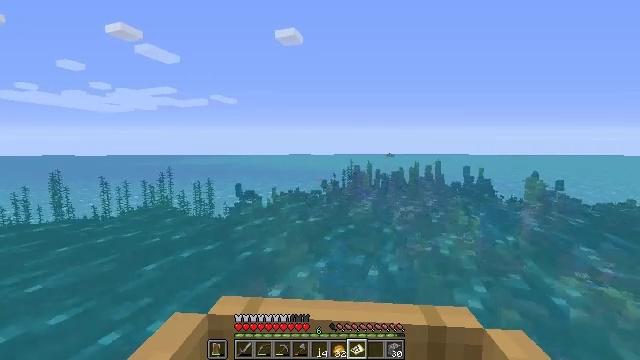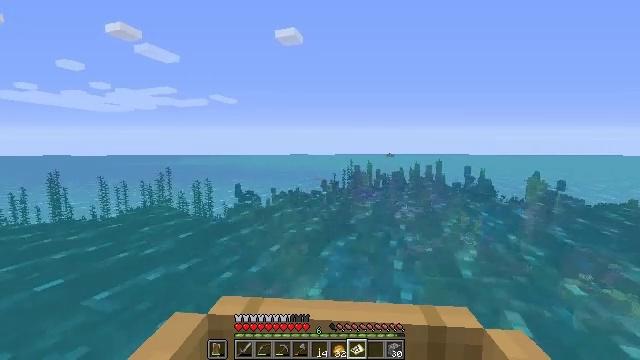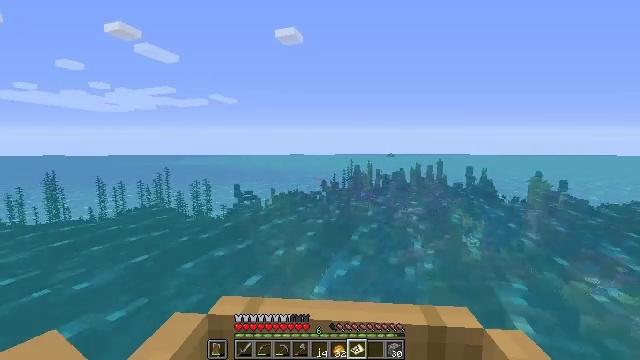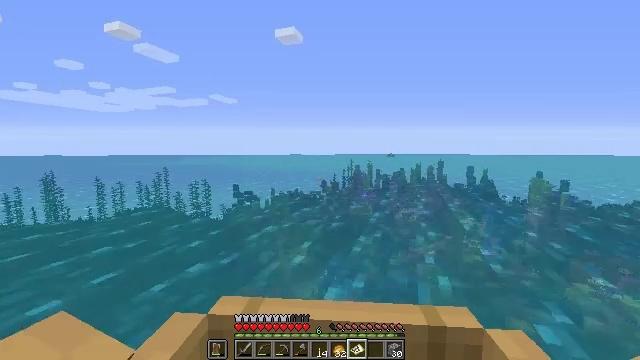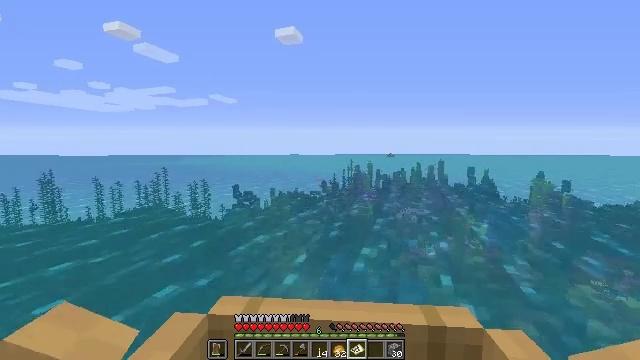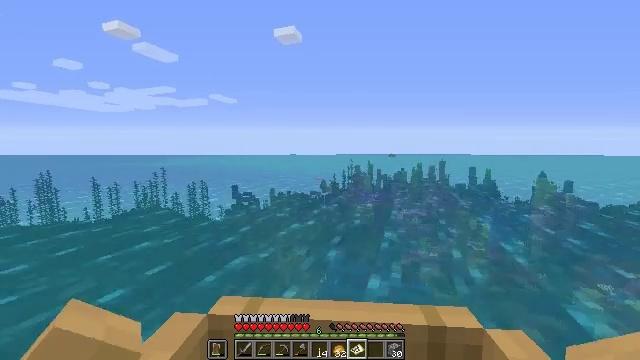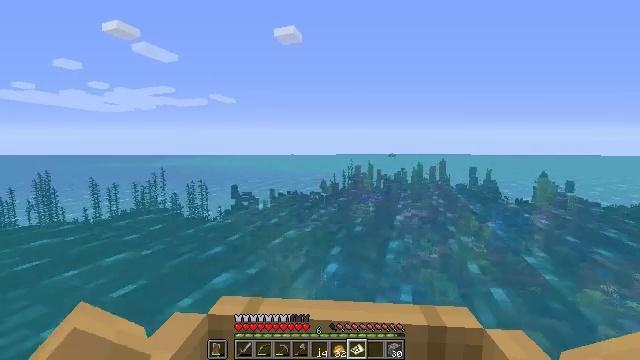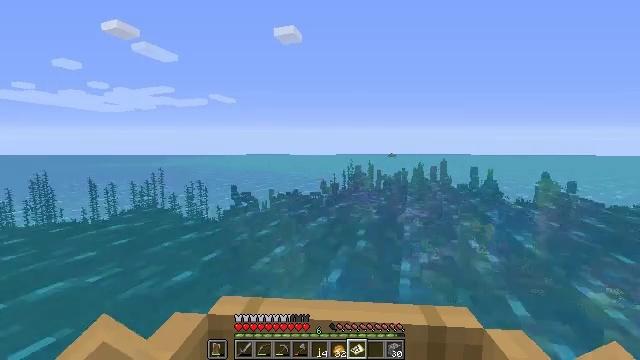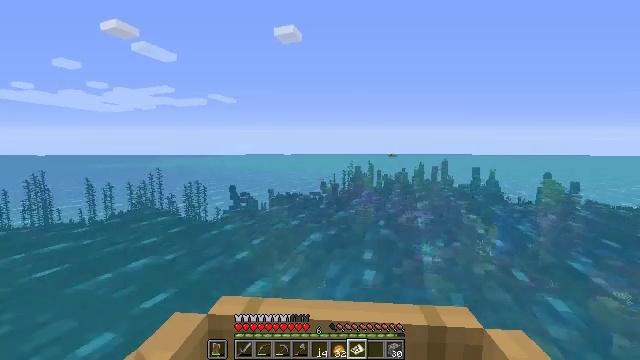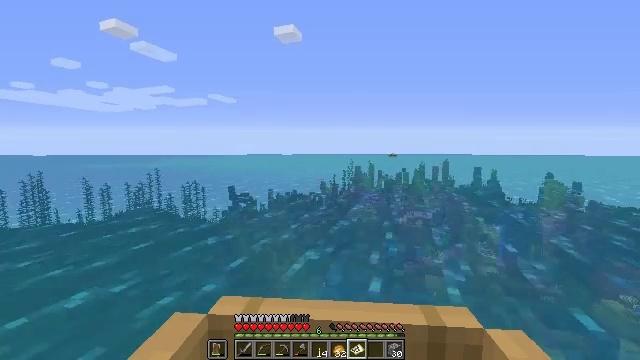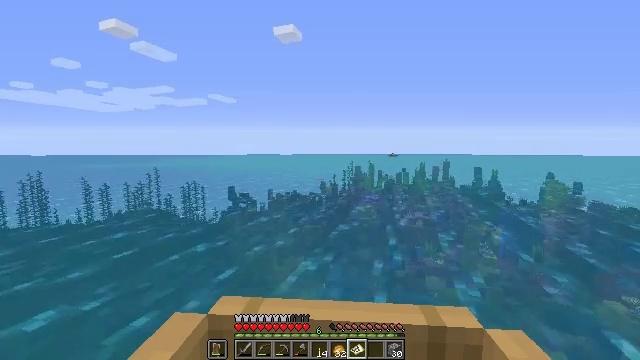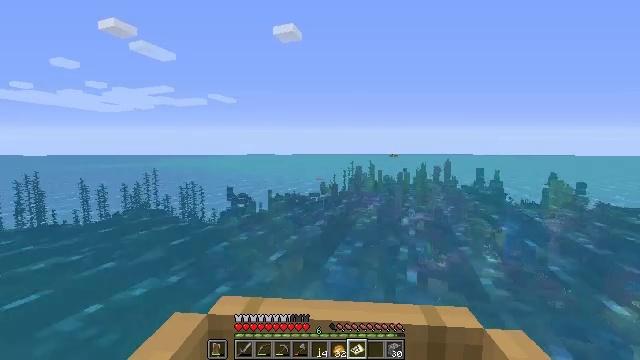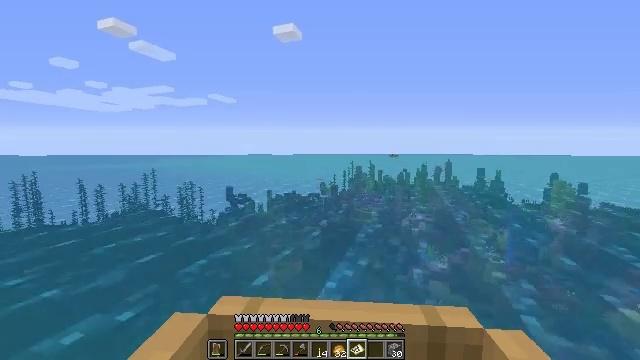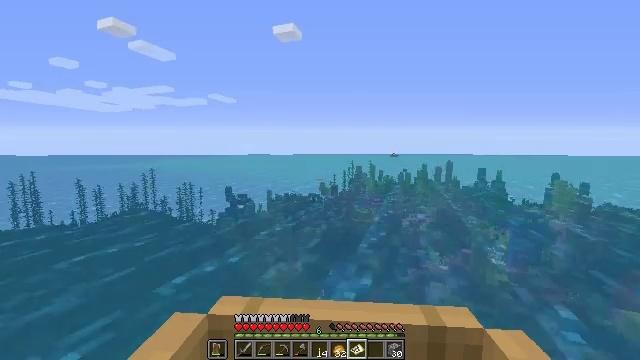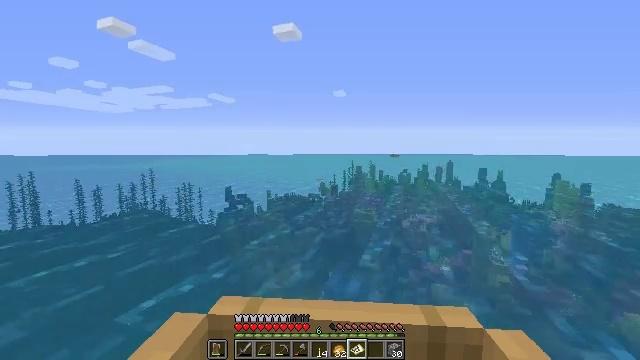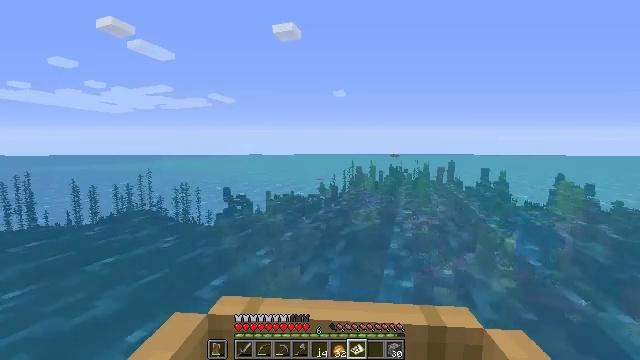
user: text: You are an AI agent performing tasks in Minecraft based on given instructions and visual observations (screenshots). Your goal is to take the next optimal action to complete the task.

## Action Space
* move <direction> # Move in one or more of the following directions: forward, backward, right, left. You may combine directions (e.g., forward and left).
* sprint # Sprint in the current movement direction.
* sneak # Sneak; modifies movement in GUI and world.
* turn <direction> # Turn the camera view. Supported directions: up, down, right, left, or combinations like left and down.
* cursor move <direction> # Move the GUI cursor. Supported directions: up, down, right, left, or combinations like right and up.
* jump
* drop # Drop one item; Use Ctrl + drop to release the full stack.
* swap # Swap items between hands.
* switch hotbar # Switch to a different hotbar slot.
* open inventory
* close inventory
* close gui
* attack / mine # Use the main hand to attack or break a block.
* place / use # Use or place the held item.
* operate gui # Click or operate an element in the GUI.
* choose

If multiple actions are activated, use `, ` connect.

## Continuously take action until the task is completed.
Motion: motion action
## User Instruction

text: Break the sand block.
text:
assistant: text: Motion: move forward
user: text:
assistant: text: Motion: move forward
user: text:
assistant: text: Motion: move forward
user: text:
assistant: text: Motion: move forward
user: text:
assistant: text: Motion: move forward
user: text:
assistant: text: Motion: move forward
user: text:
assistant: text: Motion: move forward
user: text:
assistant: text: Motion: move forward
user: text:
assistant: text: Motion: move forward
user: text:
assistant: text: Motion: move forward
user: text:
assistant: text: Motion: move forward
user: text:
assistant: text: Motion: move forward
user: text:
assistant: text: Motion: move forward
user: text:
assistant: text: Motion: move forward
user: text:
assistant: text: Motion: move forward
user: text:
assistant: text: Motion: move forward
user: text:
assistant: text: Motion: move forward
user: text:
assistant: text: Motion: move forward
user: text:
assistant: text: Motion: move forward
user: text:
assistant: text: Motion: move forward
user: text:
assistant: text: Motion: move forward
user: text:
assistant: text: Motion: move forward
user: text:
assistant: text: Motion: move forward
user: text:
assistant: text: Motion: move forward
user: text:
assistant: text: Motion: move forward
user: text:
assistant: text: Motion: move forward
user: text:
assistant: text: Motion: move forward
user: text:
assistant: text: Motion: move forward
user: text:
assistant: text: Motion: move forward
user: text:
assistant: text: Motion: move forward